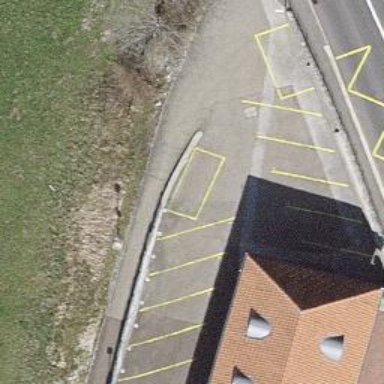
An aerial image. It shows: Paved parking aisle designated as service road.